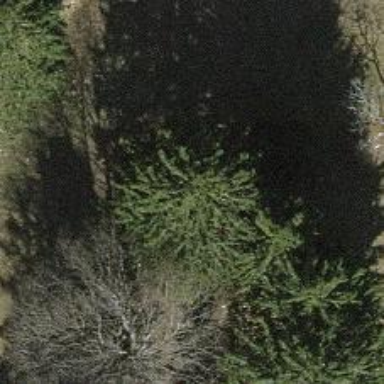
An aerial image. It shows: Needle-leaved tree in nature.